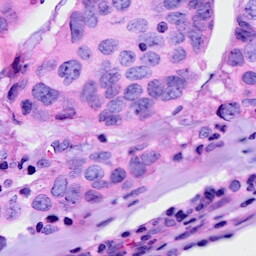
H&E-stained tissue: Breast